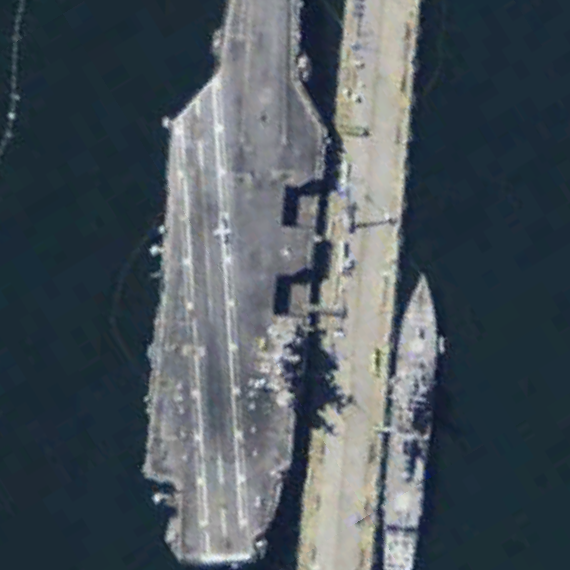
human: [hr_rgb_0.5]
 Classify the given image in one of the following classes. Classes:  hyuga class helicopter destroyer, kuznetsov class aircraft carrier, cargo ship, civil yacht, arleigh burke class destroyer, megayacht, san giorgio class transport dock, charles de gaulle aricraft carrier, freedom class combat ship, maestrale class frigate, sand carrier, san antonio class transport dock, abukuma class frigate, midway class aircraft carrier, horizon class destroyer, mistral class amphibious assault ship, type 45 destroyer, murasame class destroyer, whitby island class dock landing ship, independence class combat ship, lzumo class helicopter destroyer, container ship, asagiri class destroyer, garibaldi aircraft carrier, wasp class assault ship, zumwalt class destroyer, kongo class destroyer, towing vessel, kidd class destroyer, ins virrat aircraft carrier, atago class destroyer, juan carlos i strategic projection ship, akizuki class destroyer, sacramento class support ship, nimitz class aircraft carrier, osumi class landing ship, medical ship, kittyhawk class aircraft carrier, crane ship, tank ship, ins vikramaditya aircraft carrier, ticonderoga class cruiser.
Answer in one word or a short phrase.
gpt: Nimitz class aircraft carrier